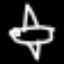
Label: airplane